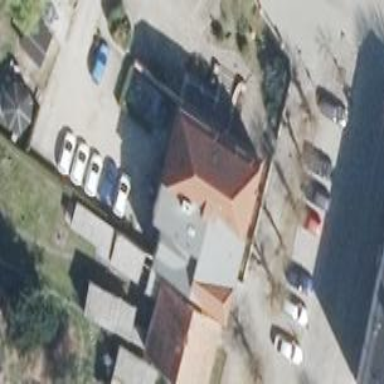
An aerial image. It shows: Building with hipped roof covered in red roof tiles.